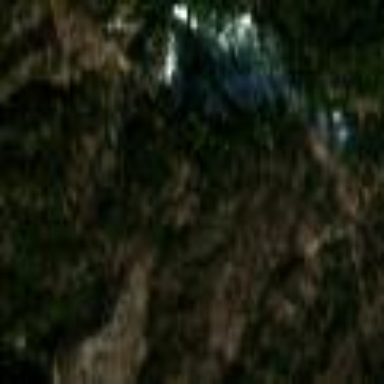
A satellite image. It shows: Forest area.